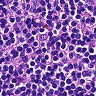
Metastatic tissue present: no